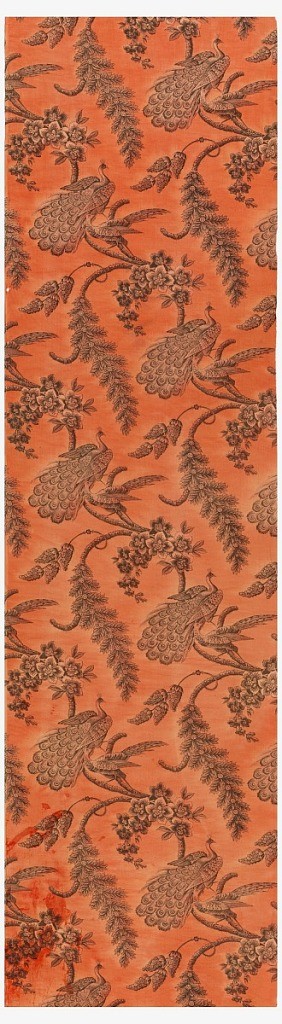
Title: Textile
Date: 1800–1850
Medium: cotton Technique: roller printed on plain weave
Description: Design of serpentine branches and perching peacocks in black on a reddish ground.